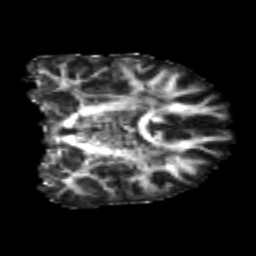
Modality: FA
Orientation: coronal
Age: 20
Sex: male
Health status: healthy
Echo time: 0.074 s